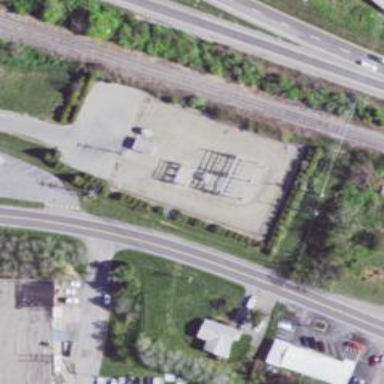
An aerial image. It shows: Distribution power substation secured by fence.